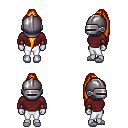
a pixel art fantasy rpg character, female body template, dark elf, purple skin, maroon long-sleeve shirt, white pants, light blonde extra-long topknot hairstyle, metal helm, cloth bracers, white slippers, four views (front, back, left, right), 2x2 character sprite sheet, small pixel art, hard edges, no anti-aliasing